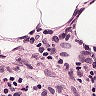
Metastatic tissue present: no